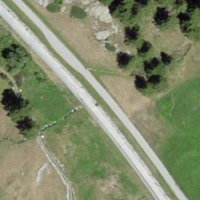
EUNIS habitat code: 31
Species observed at this site:
Galium boreale